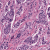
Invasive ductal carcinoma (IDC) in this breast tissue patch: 1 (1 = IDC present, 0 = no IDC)